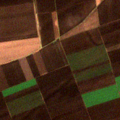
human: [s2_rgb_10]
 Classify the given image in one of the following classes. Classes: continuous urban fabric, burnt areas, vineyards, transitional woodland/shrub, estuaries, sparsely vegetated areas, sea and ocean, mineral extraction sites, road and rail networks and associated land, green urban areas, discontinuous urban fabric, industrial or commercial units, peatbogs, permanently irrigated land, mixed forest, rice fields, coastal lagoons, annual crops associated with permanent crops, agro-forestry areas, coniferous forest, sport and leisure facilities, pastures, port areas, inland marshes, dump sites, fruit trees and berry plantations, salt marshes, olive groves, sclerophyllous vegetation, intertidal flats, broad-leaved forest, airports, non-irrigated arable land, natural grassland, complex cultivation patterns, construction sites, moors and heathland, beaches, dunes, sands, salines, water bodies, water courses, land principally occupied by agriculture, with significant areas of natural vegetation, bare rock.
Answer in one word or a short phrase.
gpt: non-irrigated arable land